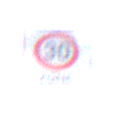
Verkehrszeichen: BeginnZone30
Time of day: MorningAfternoon
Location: Outdoor (Suburban)
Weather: Overcast
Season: NotSpecified
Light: Natural